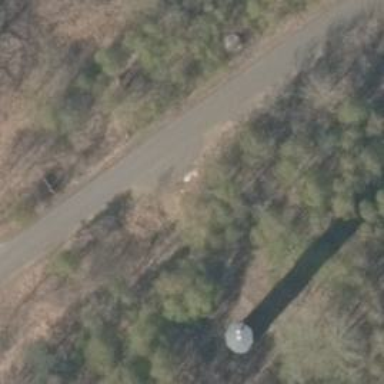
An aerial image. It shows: Emergency access point on the road.